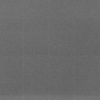
Label: dusty